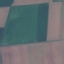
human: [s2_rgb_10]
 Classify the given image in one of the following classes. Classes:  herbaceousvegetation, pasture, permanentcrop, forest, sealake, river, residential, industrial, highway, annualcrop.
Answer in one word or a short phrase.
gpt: AnnualCrop